Question: I'm not sure if I should ask this, but the details might help on finding out :p
I have a table like this

And I'm using 'compute' to get the interval where a double variable stands in the 'Variavel' column
'''
double value = 6;
double max Convert.ToDouble(DataAccess.Instance.tabela1vert0caso1W.Compute("MIN(Variavel)", "Variavel >= " + value.ToString(CultureInfo.InvariantCulture)));
double min = Convert.ToDouble(DataAccess.Instance.tabela1vert0caso1W.Compute("MAX(Variavel)", "Variavel <= " + value.ToString(CultureInfo.InvariantCulture)));
'''
The problem here is that I get the inifity error on the 'double min' line, however it only happens when I'm between 5 and 15, if I choose any other value, i get the program to work properly.
Any hint?
By the way I checked the value of 'value' just before the lines, and it's still 6.
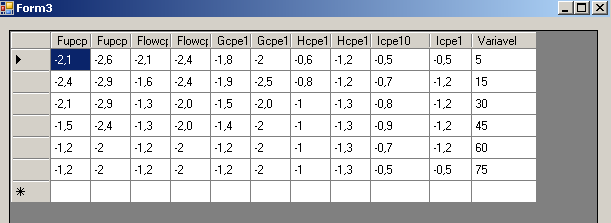
Answer: I'm not sure what the actual problem is, however, you could always use <URL> and also more readable:
'''
var variavels = DataAccess.Instance.tabela1vert0caso1W.AsEnumerable()
.Select(row => row.Field<int>("Variavel"));
double max = variavels.Where(d => d >= value).Max();
double min = variavels.Where(d => d <= value).Min();
'''